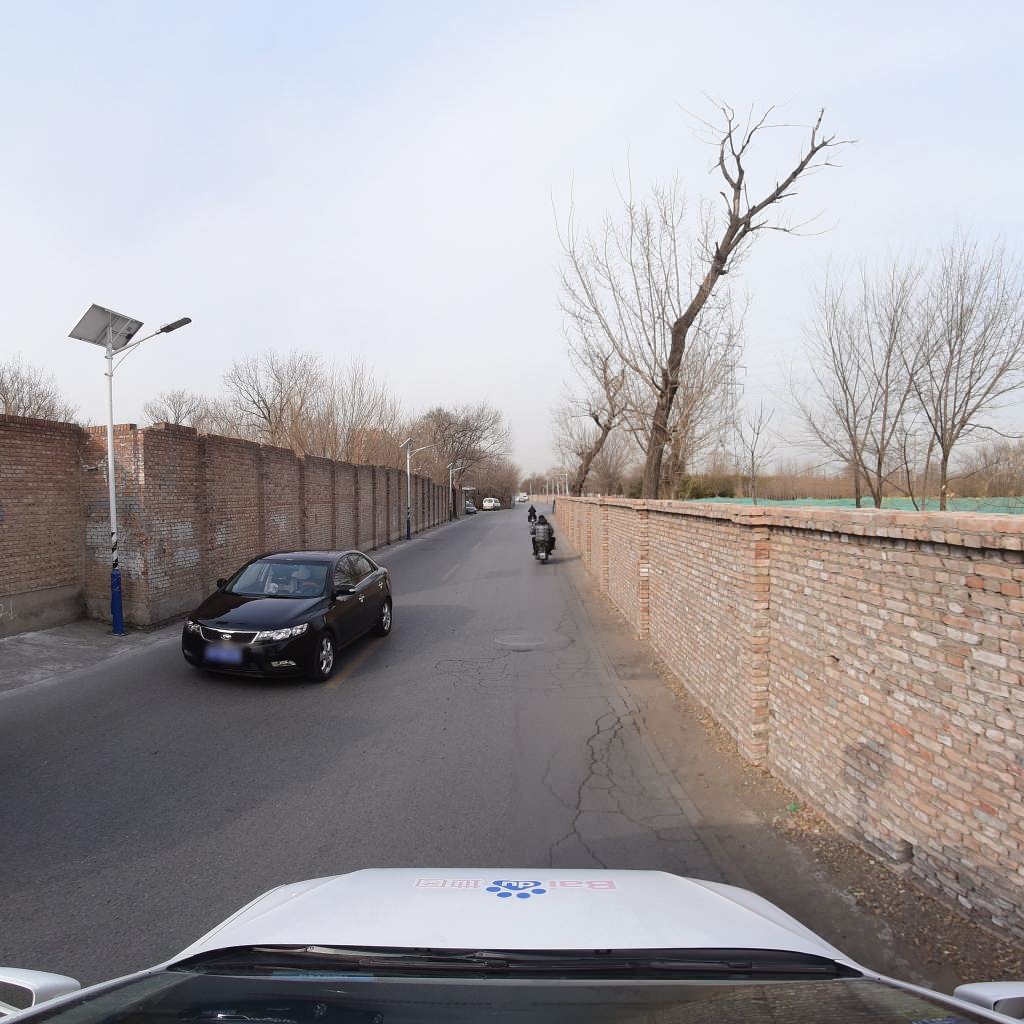
Region: Fengtai
Road damage annotations: alligator crack, manhole cover, alligator crack